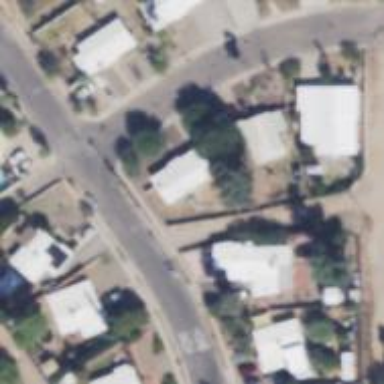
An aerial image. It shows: Alley classified as service road.